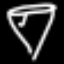
Label: diamond